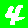
Digit: 4